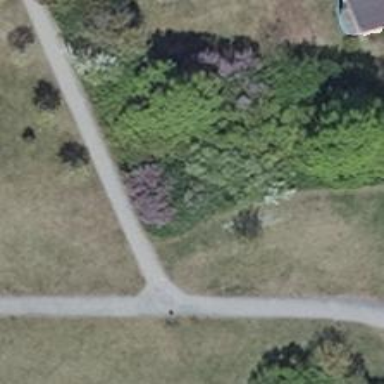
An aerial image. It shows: Row of deciduous broadleaved trees.